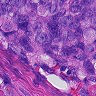
Metastatic tissue present: yes